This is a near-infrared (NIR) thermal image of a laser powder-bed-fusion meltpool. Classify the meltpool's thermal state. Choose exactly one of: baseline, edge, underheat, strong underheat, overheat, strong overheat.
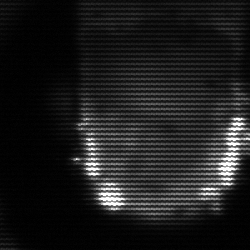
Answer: baseline